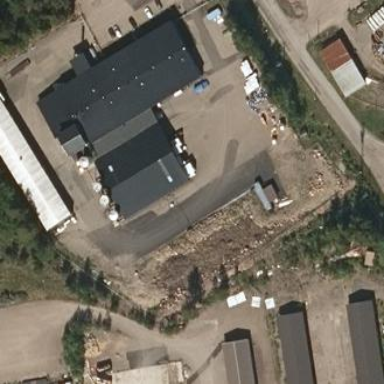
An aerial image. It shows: Industrial building.